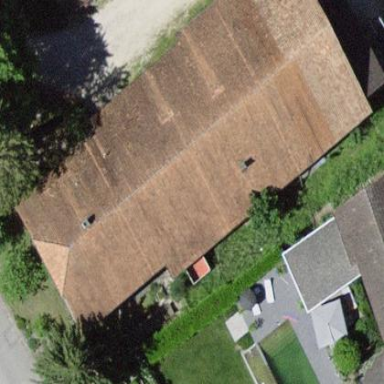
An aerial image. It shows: Farm building.